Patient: sex F, age 69
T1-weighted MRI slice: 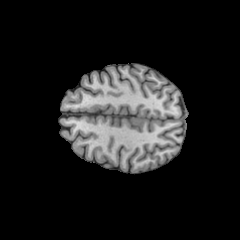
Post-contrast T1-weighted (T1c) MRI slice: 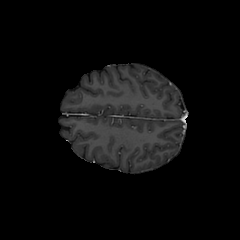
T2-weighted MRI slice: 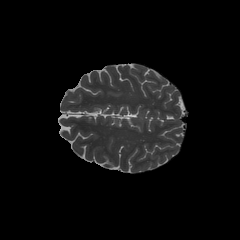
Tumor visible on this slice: no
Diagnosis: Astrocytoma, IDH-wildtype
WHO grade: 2